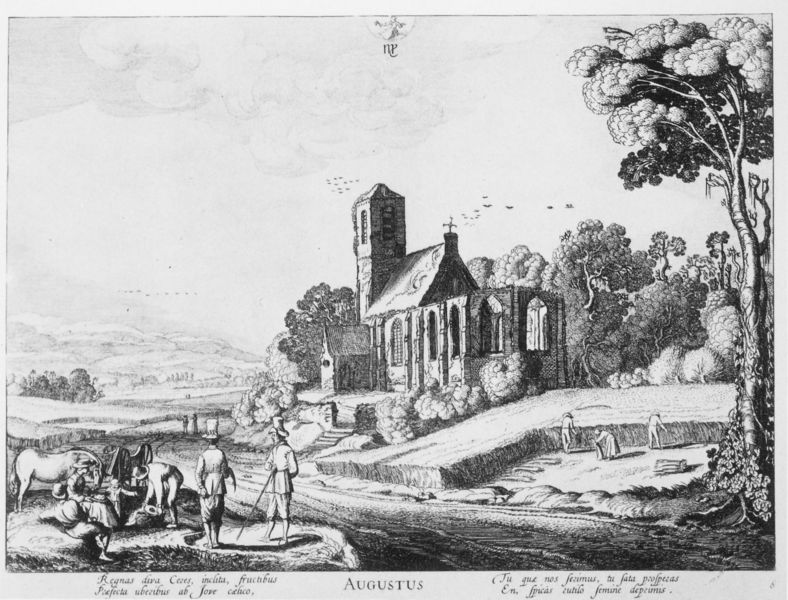
Titel: Die zwölf Monate mit Sternzeichen
Künstler: Jan van de Velde
Schlagwörter: baum, himmel, weiß, bäume, fluss, kirchturm, landschaft, menschen, fenster, hut, männer, skizze, stroh, zeichnung, gebäude, haus, weg, herren, feld, hügel, natur, vögel, kirche, boden, land, wald, bauern, pferd, stock, turm, gehstock, ernte, getreide, heu, dorf, herbst, stufen, kornfeld, ruine, kreuz, schwarzweiß, dürer, august, augustus